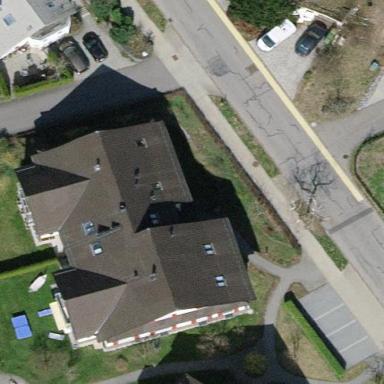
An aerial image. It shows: Building with tiled roof.